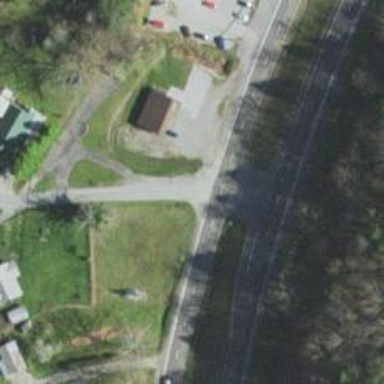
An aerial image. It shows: Road with stop sign.